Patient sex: F
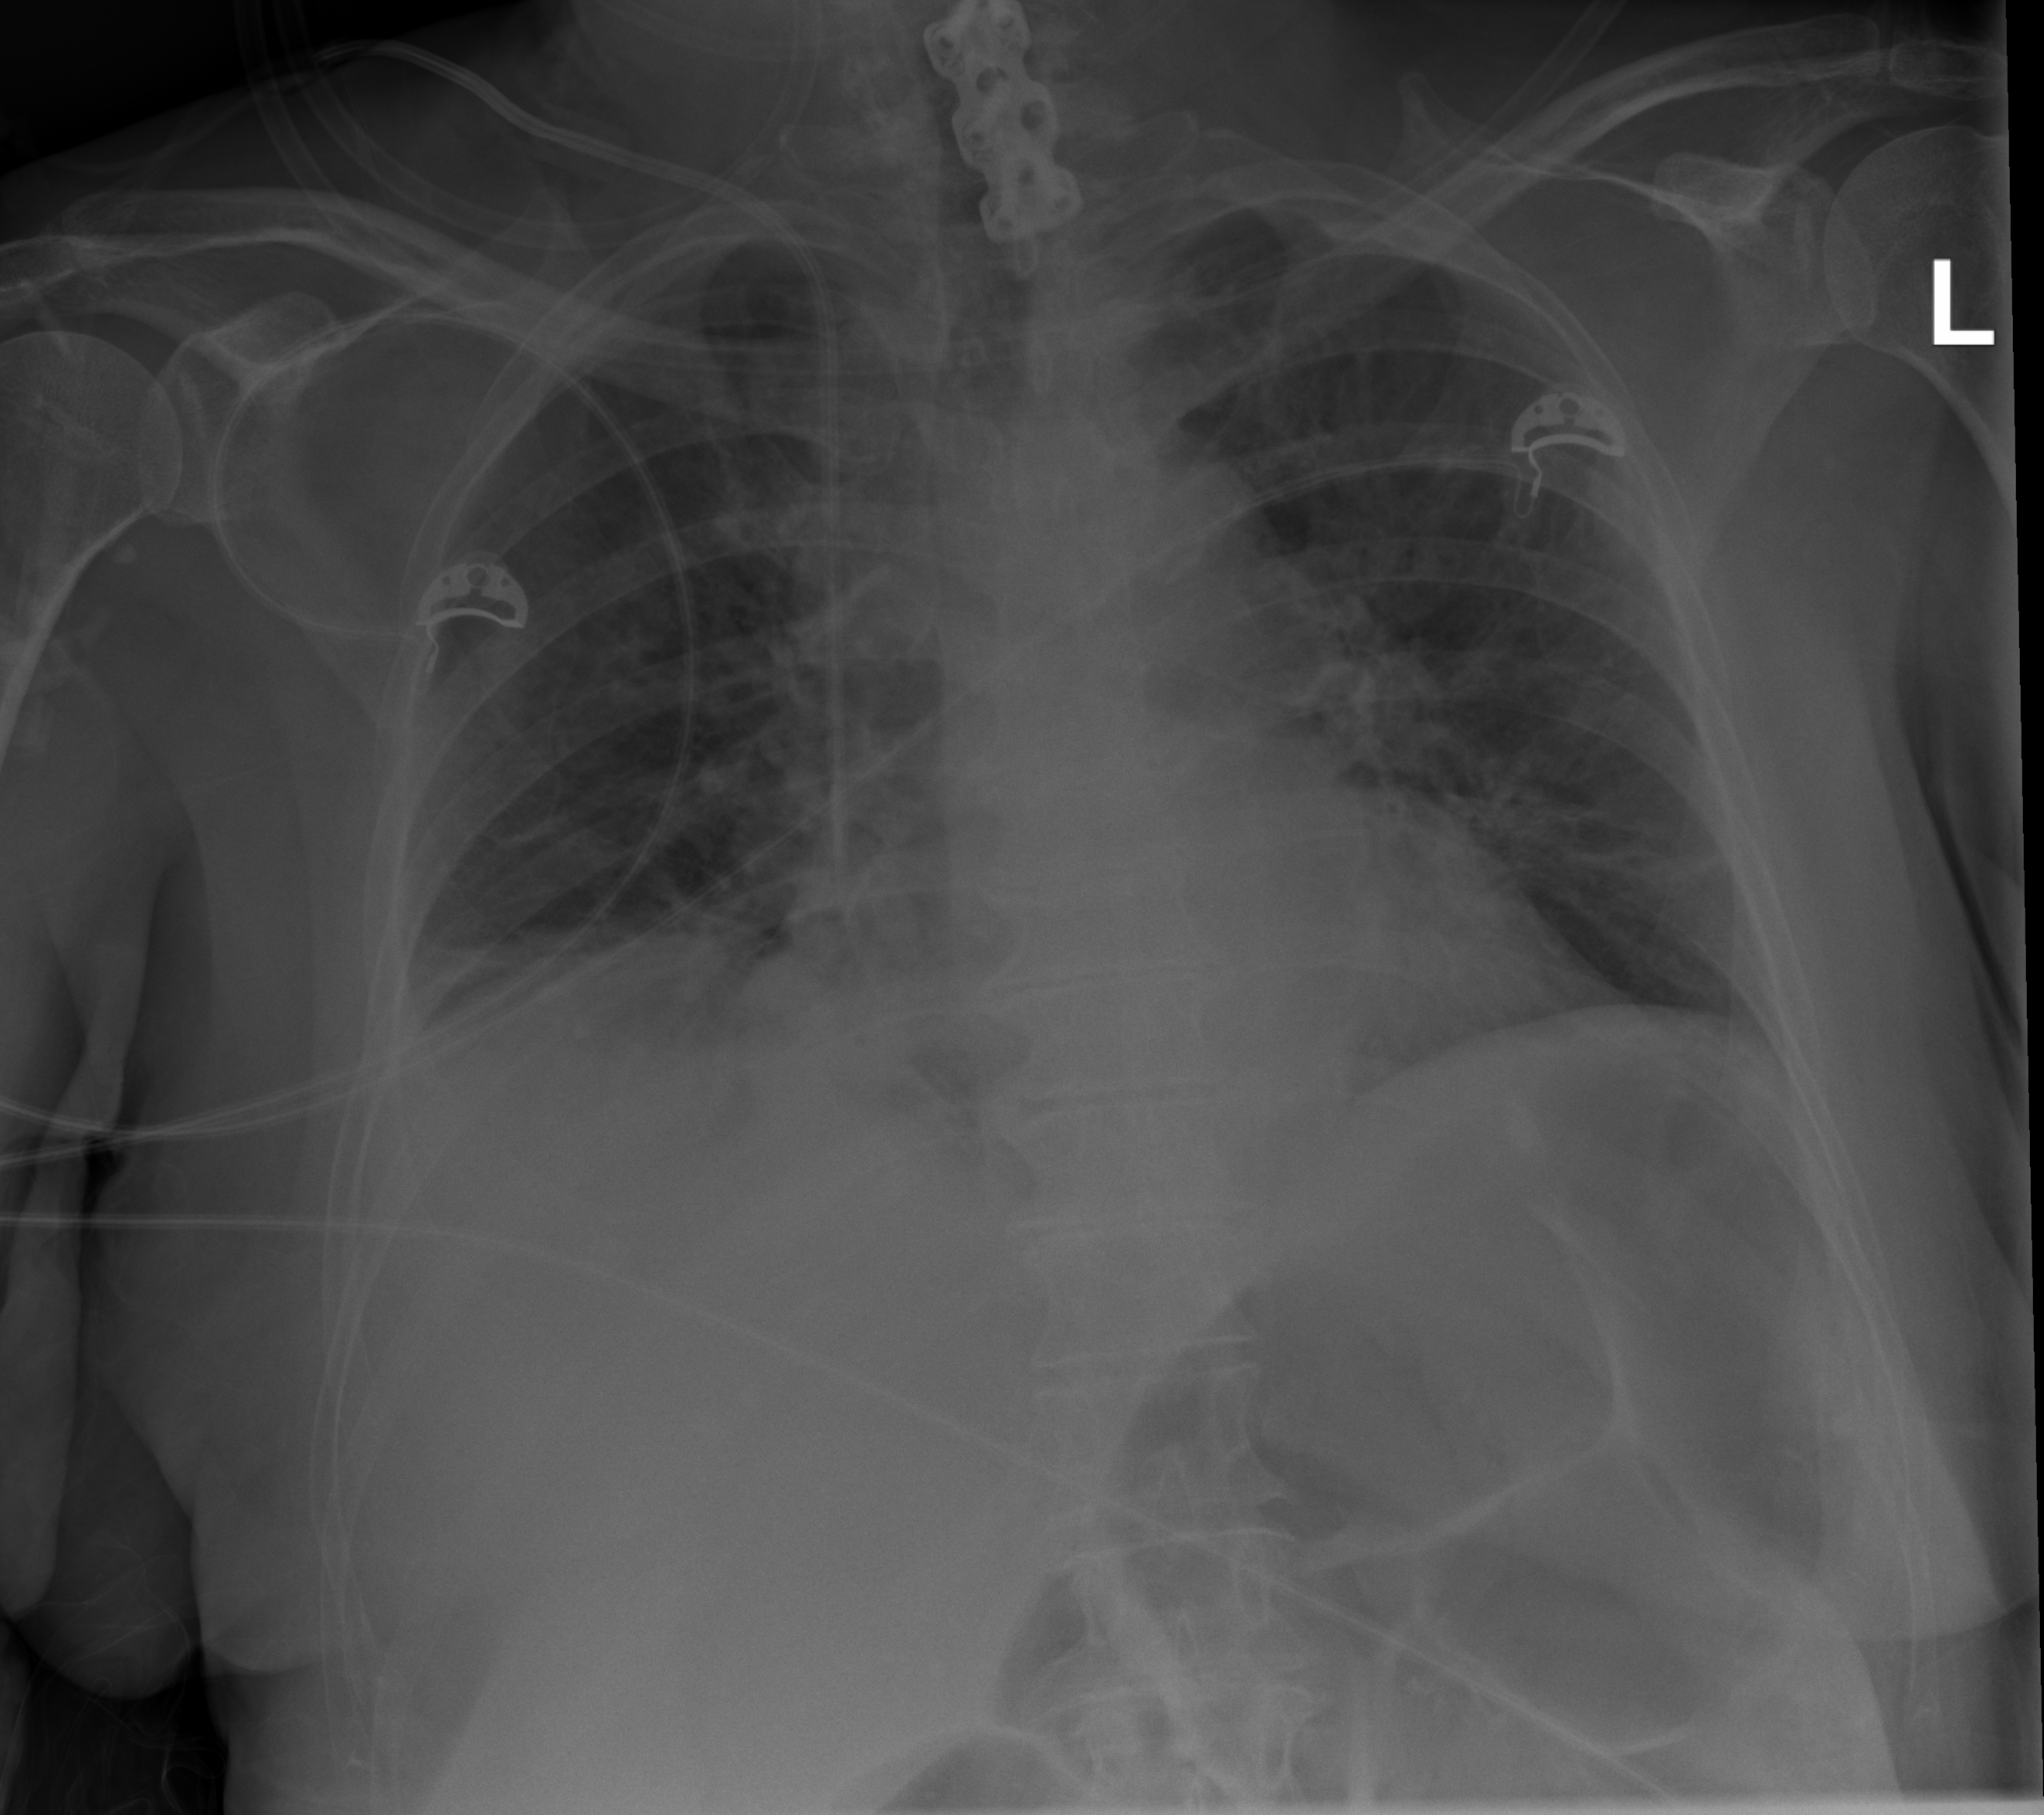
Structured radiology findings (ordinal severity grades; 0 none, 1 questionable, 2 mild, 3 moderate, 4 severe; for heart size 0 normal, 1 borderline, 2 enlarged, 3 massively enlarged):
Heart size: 2
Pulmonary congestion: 2
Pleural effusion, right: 2
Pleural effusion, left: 0
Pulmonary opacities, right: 0
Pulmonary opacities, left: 0
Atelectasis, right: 2
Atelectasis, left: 0